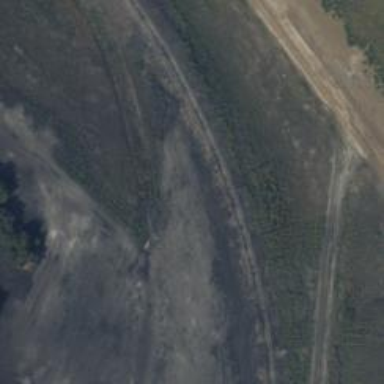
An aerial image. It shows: Rail spur service.